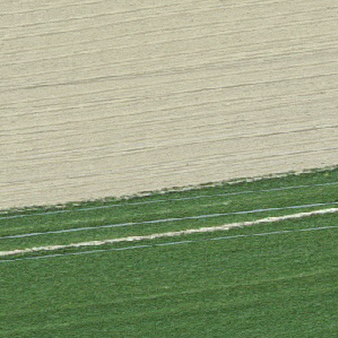
Label: other